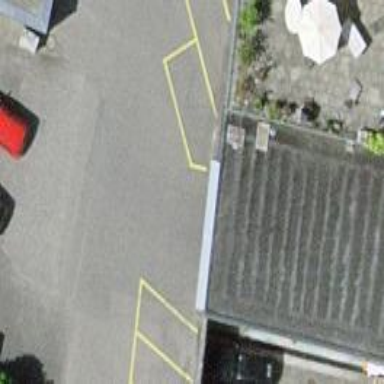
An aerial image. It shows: Parking area with asphalt surface.